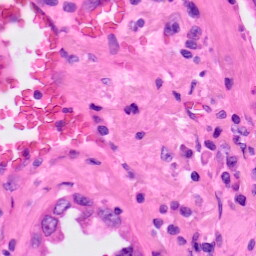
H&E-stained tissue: Lung